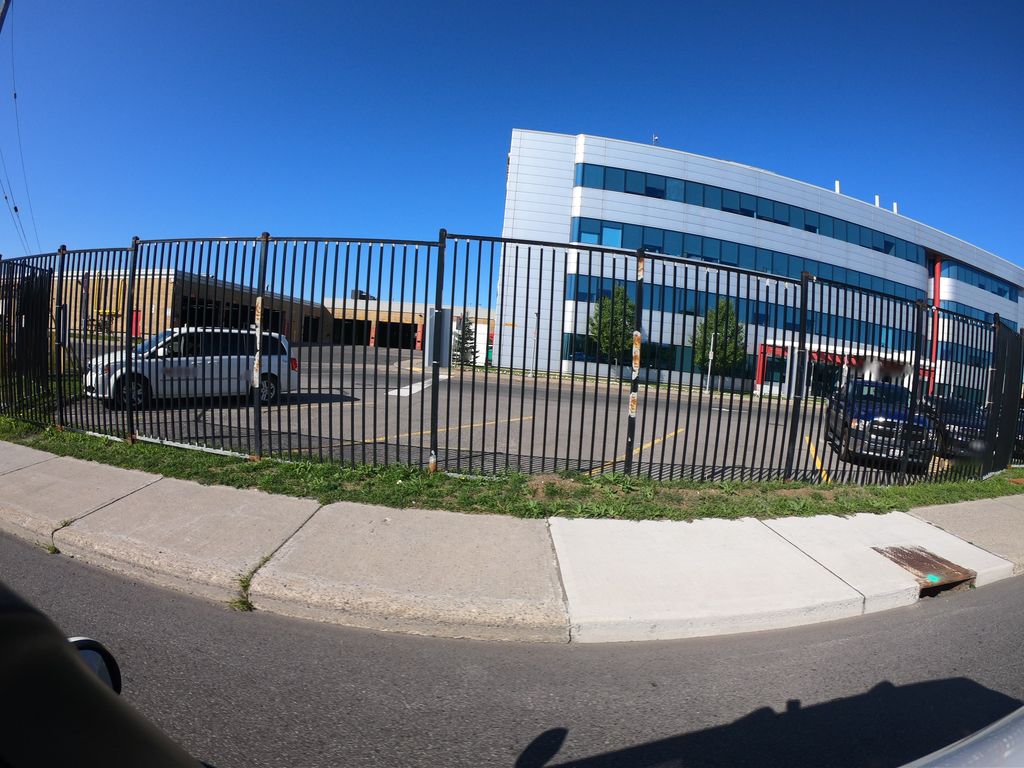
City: ottawa-gatineau